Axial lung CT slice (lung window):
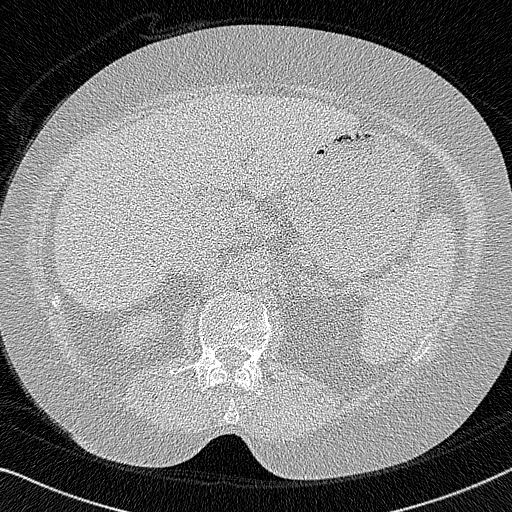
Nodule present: no